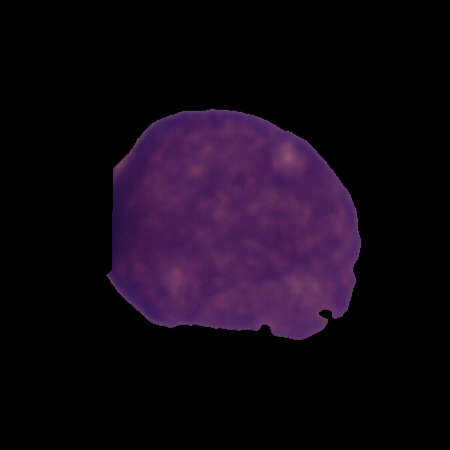
Label: cancer